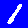
Digit: 1